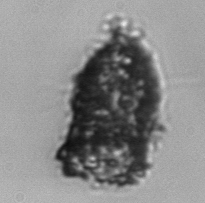
Label: Tintinnopsis